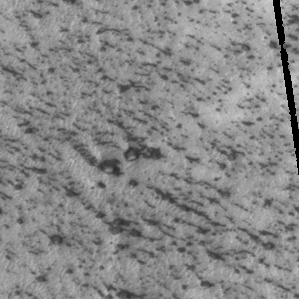
Label: frost